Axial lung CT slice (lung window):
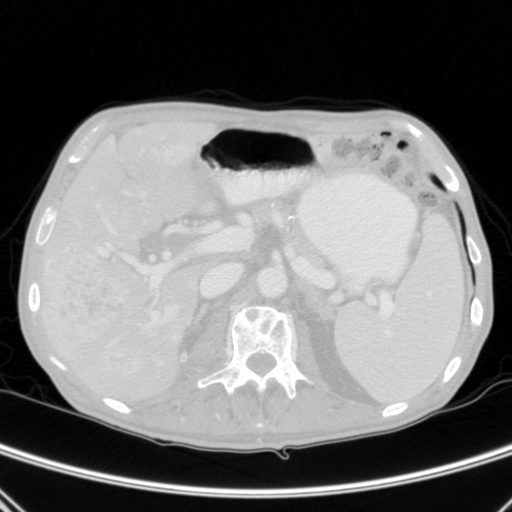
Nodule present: no